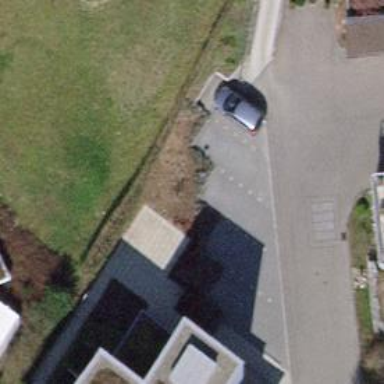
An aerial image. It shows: Hedge acting as barrier.